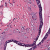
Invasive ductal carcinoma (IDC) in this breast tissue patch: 0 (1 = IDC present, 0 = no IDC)